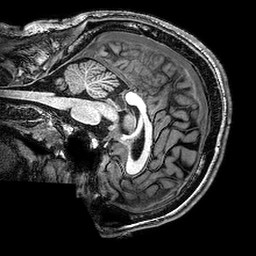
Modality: T1w
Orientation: sagittal
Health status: healthy
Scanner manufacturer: philips
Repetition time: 0.008319 s
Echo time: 0.00382 s